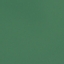
Land use / land cover: SeaLake